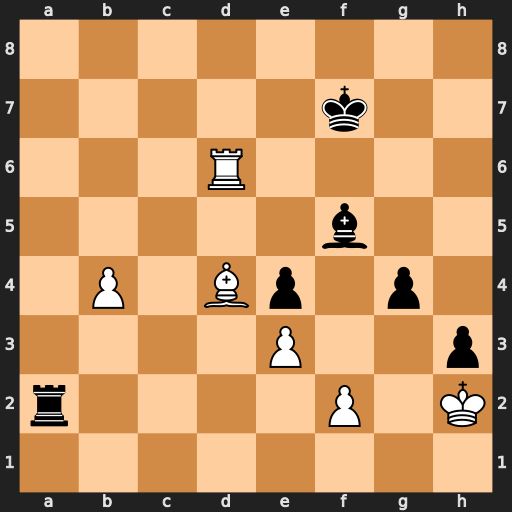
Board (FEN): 8/5k2/3R4/5b2/1P1Bp1p1/4P2p/r4P1K/8
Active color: w
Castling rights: -
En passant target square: -
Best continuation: Rf6+ Ke7 Rxf5